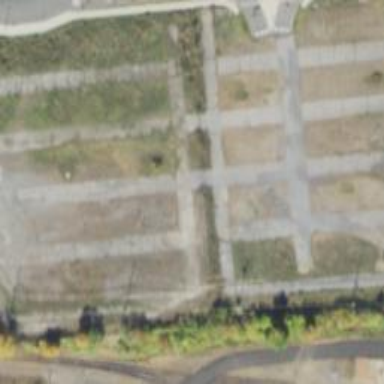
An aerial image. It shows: Brownfield area.